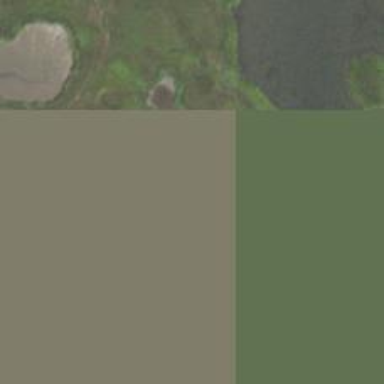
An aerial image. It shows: Wetland area.